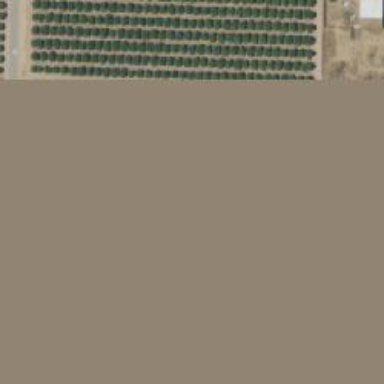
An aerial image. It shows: Orange orchard with rows of vibrant orange trees.